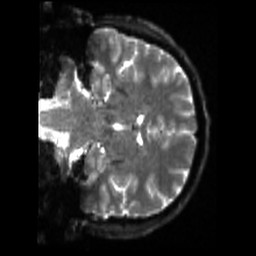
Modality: sbref
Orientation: coronal
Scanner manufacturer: siemens
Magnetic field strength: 3 T
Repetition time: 4 s
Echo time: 0.0594 s